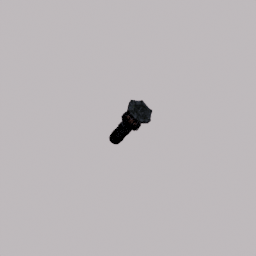
Label: lighting